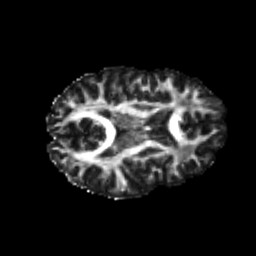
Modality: FA
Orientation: axial
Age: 23
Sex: female
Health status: healthy
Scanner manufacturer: philips
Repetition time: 7.386 s
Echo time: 0.08599 s